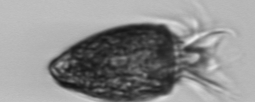
Label: Strombidium_tintinnodes